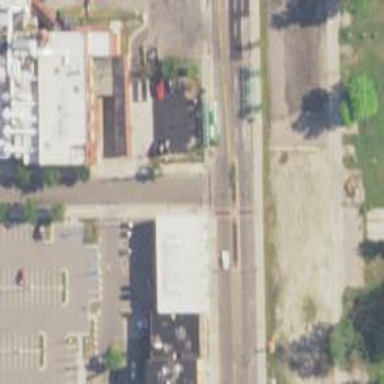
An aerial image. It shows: Marked crossing with pedestrian island.